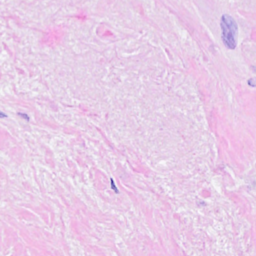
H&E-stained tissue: Breast